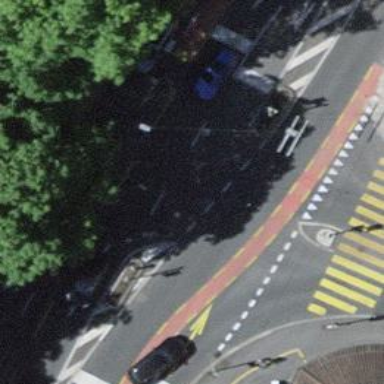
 featuring lanes for both cycling and walking. Trolley wires are also present."